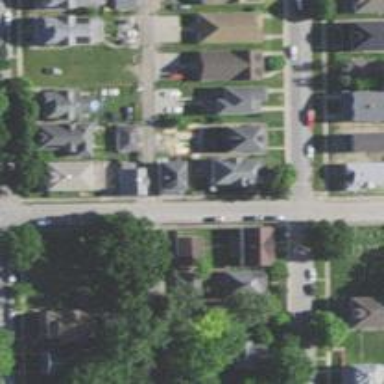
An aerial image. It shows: Alleyway designated as service road.